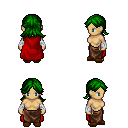
a pixel art fantasy rpg character, female body template, human, tanned skin, red cape, robe skirt, green loose hair, white cloth bandages, brown slippers, four views (front, back, left, right), 2x2 character sprite sheet, small pixel art, hard edges, no anti-aliasing